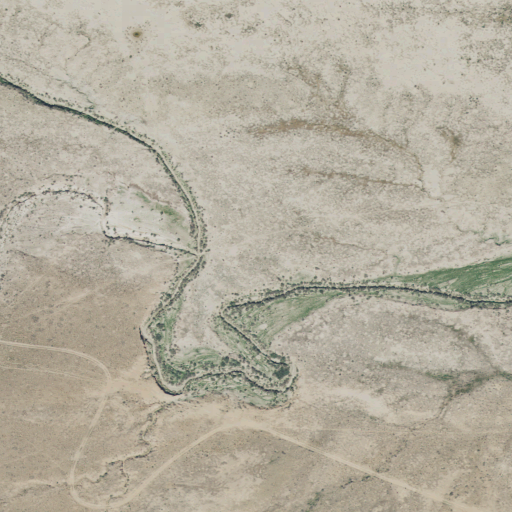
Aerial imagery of valley in Utah named Monument Wash containing shrub and grassland